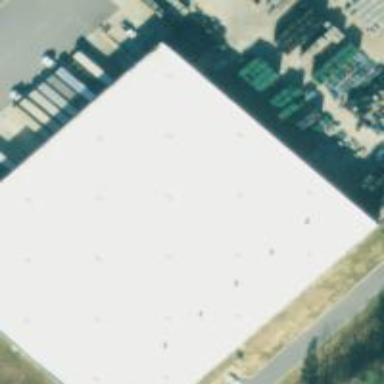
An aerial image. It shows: Warehouse building.